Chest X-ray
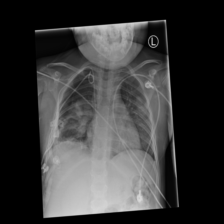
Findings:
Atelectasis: negative
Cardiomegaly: negative
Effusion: negative
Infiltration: negative
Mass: negative
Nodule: negative
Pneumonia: negative
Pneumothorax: positive
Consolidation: negative
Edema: negative
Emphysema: negative
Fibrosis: negative
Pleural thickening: negative
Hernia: negative